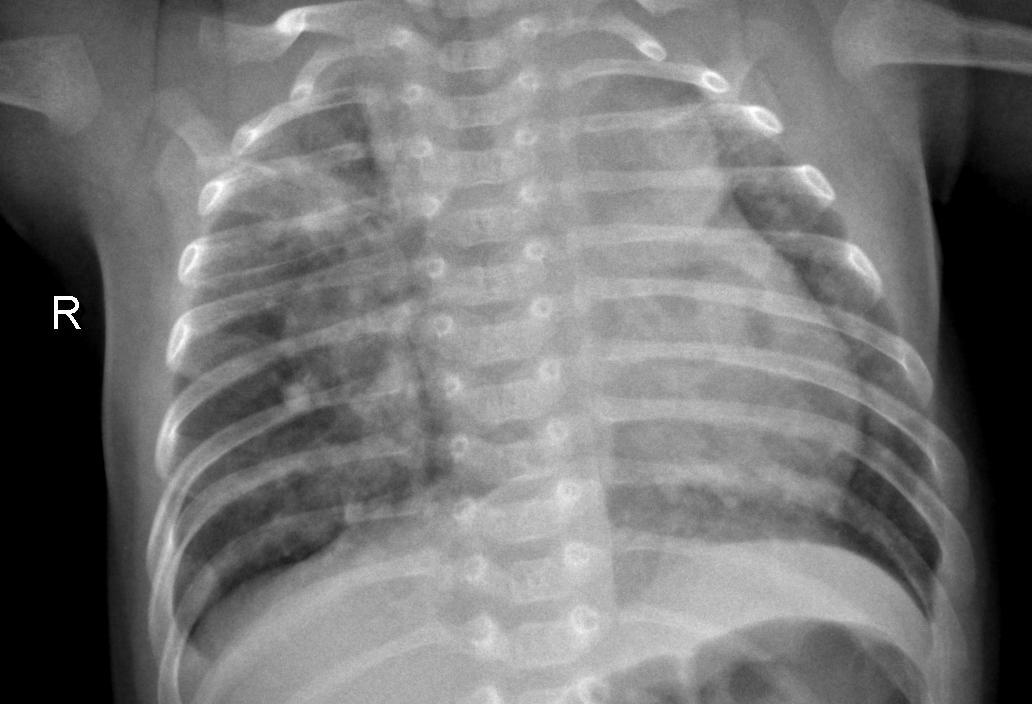
Diagnosis: PNEUMONIA